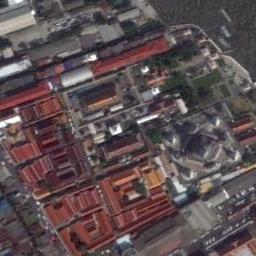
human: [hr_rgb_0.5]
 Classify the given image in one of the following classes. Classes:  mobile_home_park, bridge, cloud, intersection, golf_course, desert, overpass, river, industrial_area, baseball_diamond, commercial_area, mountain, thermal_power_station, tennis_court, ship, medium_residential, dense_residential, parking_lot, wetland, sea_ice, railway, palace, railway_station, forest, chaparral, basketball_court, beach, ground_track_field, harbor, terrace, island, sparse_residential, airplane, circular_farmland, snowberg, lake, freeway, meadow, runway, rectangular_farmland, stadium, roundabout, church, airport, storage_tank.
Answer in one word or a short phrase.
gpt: palace